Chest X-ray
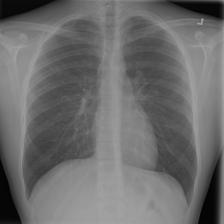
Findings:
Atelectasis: negative
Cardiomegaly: negative
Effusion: negative
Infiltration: negative
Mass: negative
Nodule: negative
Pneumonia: negative
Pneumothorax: negative
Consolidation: negative
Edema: negative
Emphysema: negative
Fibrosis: negative
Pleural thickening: negative
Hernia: negative